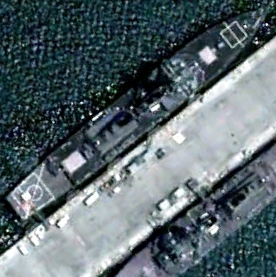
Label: destroyer